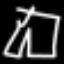
Label: pants